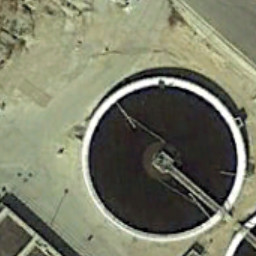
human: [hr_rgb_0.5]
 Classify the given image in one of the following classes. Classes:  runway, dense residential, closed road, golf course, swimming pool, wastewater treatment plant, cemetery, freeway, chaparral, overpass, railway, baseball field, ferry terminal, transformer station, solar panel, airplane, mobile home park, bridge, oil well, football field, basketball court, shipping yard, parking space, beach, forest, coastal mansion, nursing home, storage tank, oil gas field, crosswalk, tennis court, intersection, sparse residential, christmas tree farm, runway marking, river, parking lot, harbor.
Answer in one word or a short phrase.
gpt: wastewater treatment plant